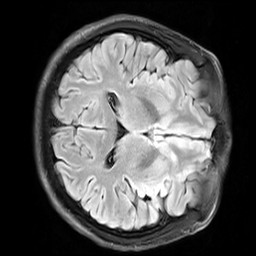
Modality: FLAIR
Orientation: axial
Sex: male
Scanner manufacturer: siemens
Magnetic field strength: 3 T
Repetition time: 10 s
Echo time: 0.09 s